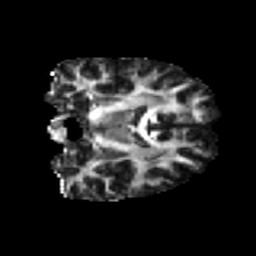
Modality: FA
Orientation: coronal
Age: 41
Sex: female
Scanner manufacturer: ge
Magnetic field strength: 3 T
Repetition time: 7.8 s
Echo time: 0.0606 s